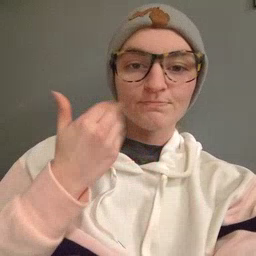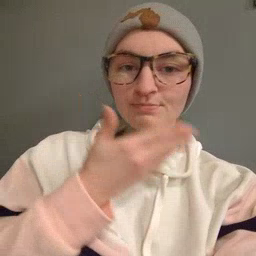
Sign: napkin